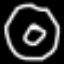
Label: donut